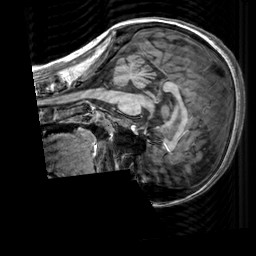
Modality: T1w
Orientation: sagittal
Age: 22
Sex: female
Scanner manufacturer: siemens
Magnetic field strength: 3 T
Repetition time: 2.3 s
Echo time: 0.00303 s